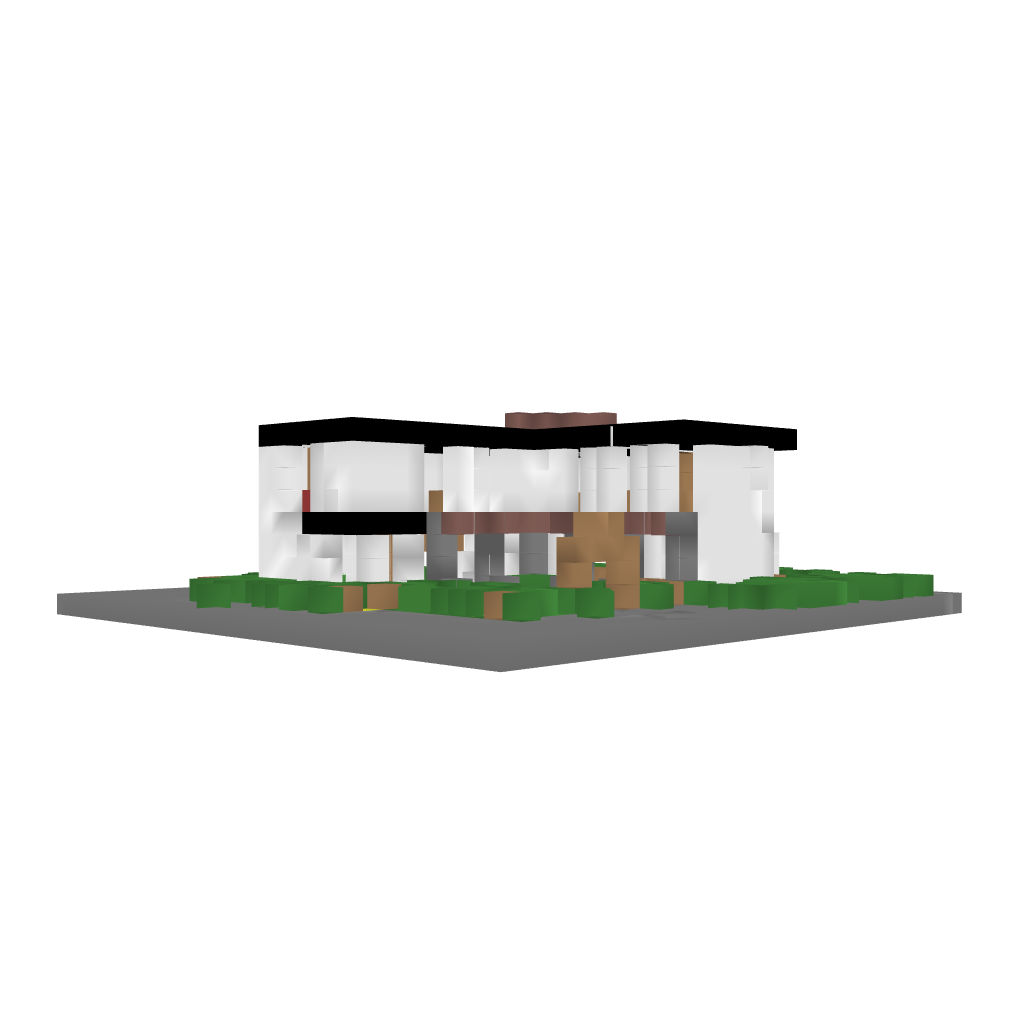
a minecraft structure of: Modern House #2 by iEdgy bad low quality